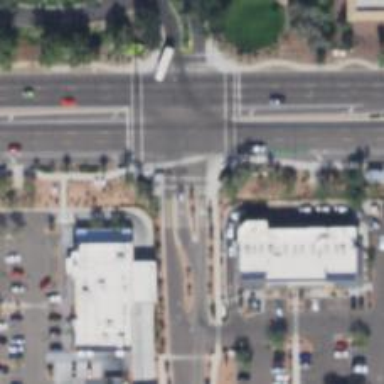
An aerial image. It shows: Solid stop line on the road marking.